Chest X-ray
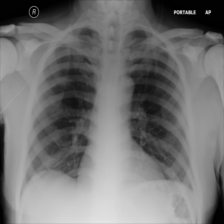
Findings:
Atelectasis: negative
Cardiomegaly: negative
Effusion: negative
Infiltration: negative
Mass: negative
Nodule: negative
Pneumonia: negative
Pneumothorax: negative
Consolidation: negative
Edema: negative
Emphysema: negative
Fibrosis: negative
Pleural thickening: negative
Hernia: negative